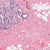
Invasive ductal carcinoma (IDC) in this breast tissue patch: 0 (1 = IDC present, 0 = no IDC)